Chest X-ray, AP view. Patient: 52 years old, sex M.
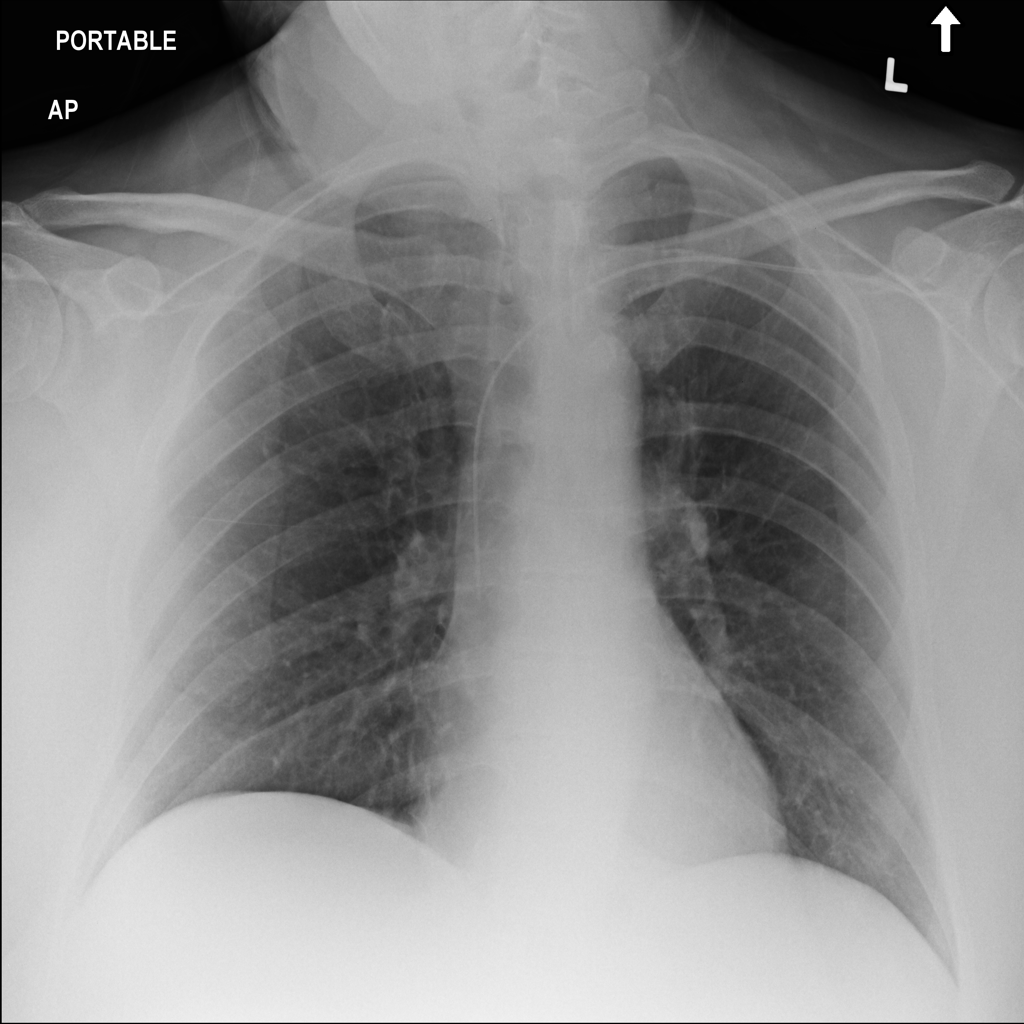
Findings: No Finding